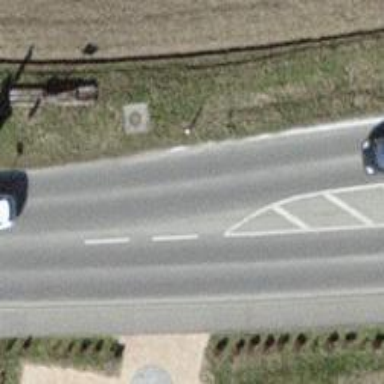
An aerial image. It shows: Secondary road with asphalt surface and sidewalk on the left.